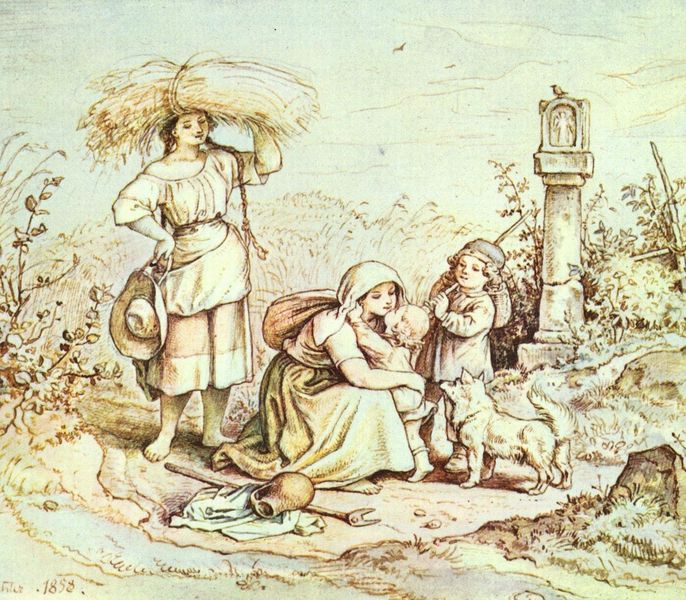
Titel: Heimkehr vom Felde
Künstler: Adrian Ludwig Richter
Standort: München
Institution: Staatliche Graphische Sammlung
Schlagwörter: berg, himmel, kopf, mann, vogel, wolken, aquarell, frauen, gelb, grün, landschaft, mädchen, braun, bunt, frau, hell, hut, kleid, kleider, pastell, skizze, stroh, säule, weiss, zeichnung, gras, gürtel, hund, tuch, weg, wiese, wolke, zaun, richter, blass, stein, bild, bach, feld, gräser, natur, strauch, vögel, pfad, sträucher, land, familie, kind, mutter, wald, arbeit, bauern, brunnen, kinder, stock, engel, kanne, krug, schürze, magd, sommer, kuss, küssen, liebe, umarmung, stab, zöpfe, jungen, bäuerin, bäuerinnen, bündel, ernte, feldarbeit, getreide, heu, korn, weizen, ähre, berge, fels, grafik, graphik, herbst, idylle, pause, rast, rand, romantik, spitz, kopftuch, zopf, junge, bauer, bemalt, geschwister, pfosten, umarmen, tusche, nahrung, abschied, wandern, idyll, denkmal, kontur, lichtung, schwert, koloriert, beutel, totenkopf, werkzeug, innig, märchen, landwirtschaft, begrüßung, dürer, ähren, wanderstock, maria, jahreszeit, hirten, verspielt, wanderung, bube, kapuze, zärtlich, heiligenbild, sicher, bäurin, marterl, heimkehr, und, pastel, wegweiser, markierung, liebkosen, bildstock, wegkreuz, rechen, zeichnunh, garbe, strohbündel, harke, hake, hirtinnen, wegstein, ährenfeld, 1859, 1760, 1558, 1858, 1898, wegstock, stroß, heui